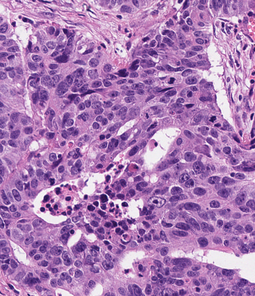
Tumor epithelial tissue: yes
Tumor-associated stroma tissue: yes
Normal tissue: no